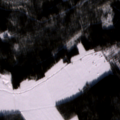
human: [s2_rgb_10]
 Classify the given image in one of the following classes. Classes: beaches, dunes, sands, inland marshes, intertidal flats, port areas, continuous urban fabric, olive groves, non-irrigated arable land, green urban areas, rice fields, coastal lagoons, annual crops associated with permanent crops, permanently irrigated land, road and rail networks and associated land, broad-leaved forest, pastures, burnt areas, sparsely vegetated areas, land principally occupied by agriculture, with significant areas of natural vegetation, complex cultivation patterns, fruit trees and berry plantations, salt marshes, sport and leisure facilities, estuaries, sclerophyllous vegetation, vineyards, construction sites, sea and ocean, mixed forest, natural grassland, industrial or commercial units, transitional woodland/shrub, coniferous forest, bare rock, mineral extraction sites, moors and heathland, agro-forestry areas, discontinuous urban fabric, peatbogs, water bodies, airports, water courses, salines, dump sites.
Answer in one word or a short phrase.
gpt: non-irrigated arable land, coniferous forest, mixed forest